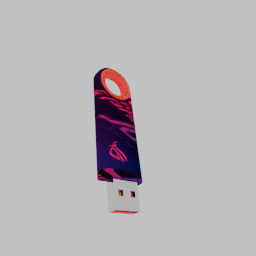
Label: electronics